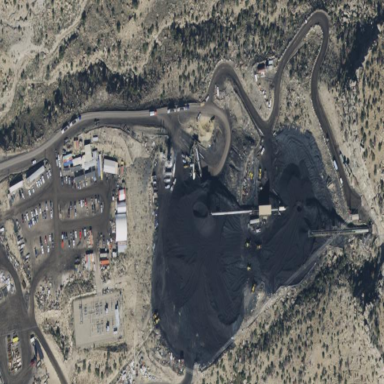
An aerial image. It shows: Historic mine.